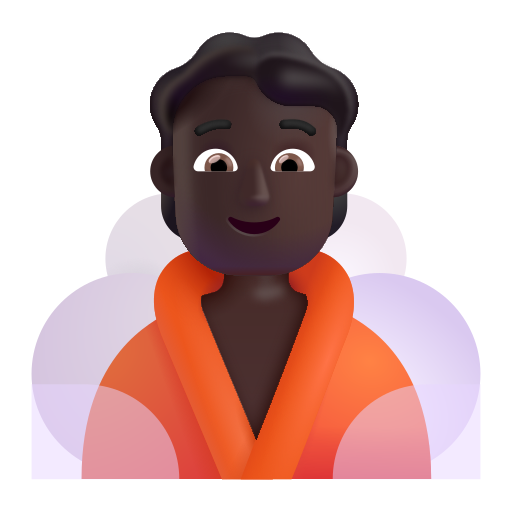
person in steamy room color dark